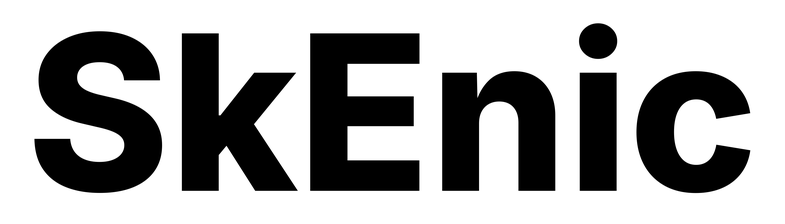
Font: Inter_ExtraBold